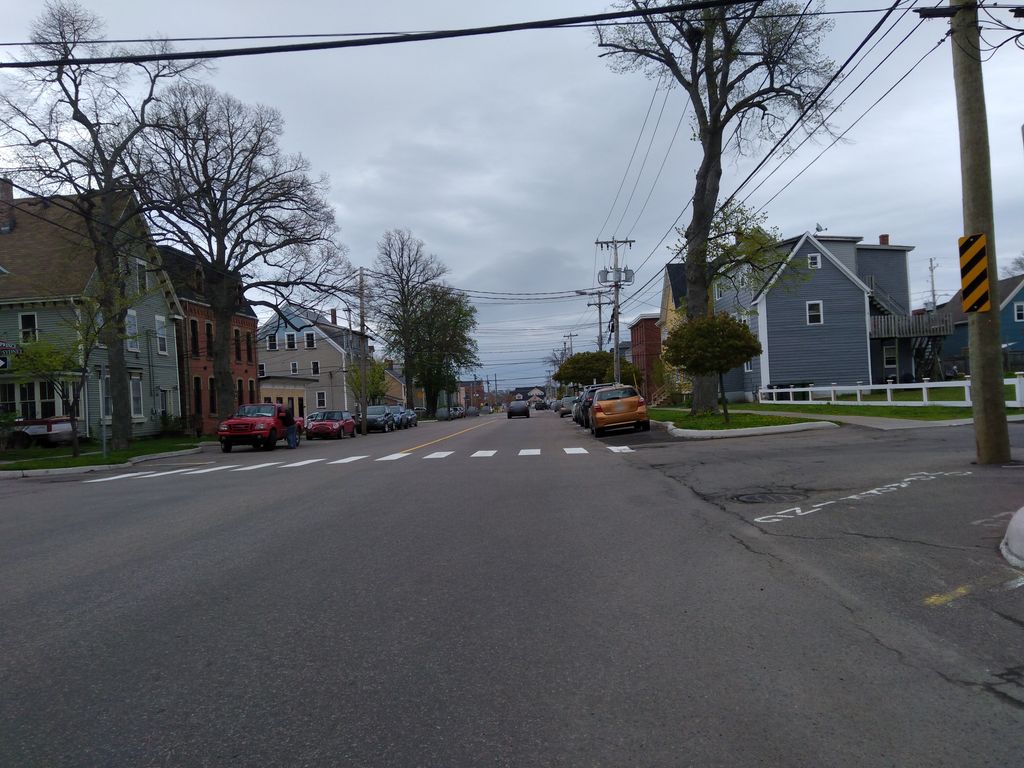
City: charlottetown